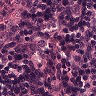
Metastatic tissue present: no